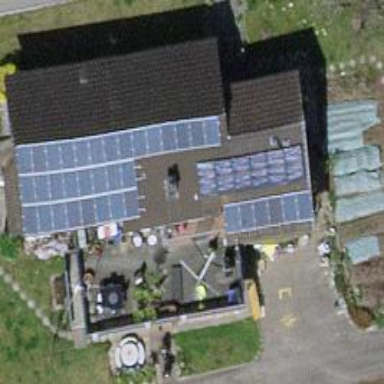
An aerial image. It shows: Solar power generator using photovoltaic panels.